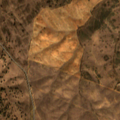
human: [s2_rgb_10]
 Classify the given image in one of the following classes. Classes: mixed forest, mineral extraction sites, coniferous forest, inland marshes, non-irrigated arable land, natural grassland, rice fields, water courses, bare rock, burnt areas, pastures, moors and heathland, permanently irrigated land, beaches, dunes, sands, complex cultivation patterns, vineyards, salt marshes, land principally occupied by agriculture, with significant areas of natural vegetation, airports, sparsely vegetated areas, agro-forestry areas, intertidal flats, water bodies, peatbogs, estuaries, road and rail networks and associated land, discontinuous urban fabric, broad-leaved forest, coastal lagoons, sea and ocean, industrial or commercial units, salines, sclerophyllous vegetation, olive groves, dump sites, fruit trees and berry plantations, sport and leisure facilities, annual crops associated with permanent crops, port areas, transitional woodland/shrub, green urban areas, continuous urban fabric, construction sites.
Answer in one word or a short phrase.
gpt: non-irrigated arable land, pastures, agro-forestry areas